Interaction volume radius: 10 \u00c5
Interaction volume height: 15 \u00c5
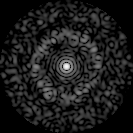
Disorder parameter: 0.8086